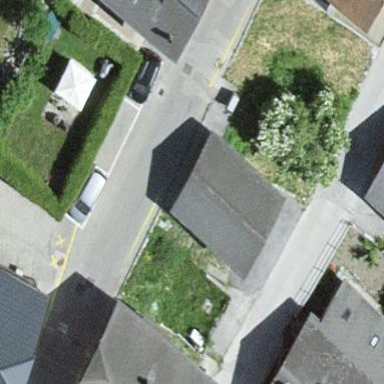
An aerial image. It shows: Simple house.